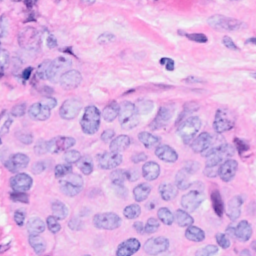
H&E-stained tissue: Breast